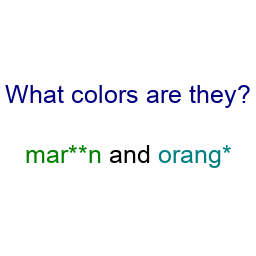
Color: green, teal
Color name shown: maroon, orange
Background color: white
Question text color: navy